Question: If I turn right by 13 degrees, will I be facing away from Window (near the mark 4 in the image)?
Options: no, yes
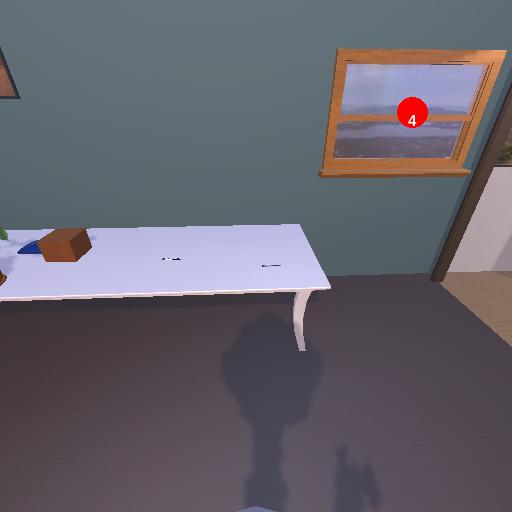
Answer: no